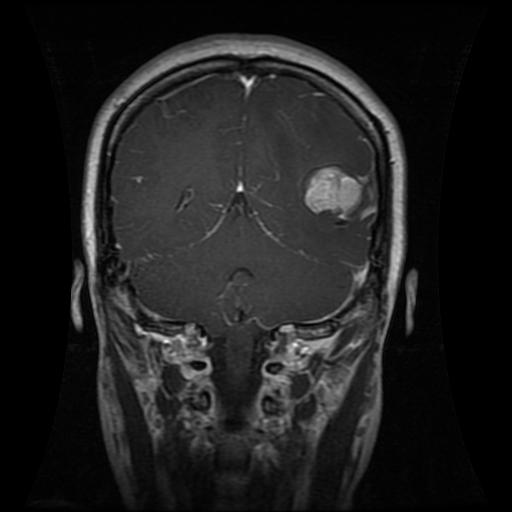
Label: glioma